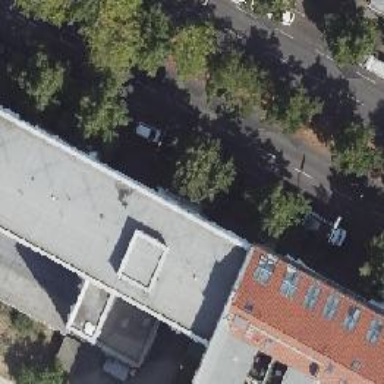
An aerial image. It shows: Asphalt parking lane.